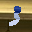
Label: 3